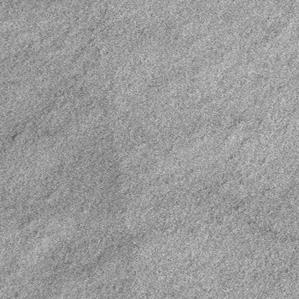
Label: frost